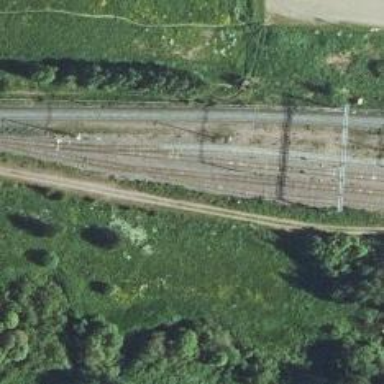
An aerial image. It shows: Wedge is used for the railway derail.